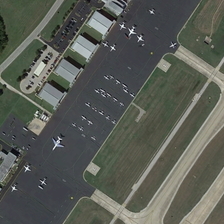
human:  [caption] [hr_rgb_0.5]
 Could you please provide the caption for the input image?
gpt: many planes are parked near several buildings in an airport with a parking lot .

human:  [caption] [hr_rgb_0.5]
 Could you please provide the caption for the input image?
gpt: many of the planes were docked on the wide .

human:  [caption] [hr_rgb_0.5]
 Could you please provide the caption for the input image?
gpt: a large number of cars parked near the airport plains .

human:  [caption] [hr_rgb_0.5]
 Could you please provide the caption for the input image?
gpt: many planes are parked near several buildings in an airport with a parking lot .

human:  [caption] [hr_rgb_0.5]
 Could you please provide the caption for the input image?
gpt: many of the planes were docked on the wide .